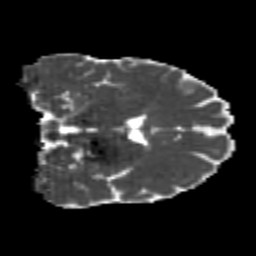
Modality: MD
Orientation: coronal
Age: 22
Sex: male
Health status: healthy
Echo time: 0.074 s